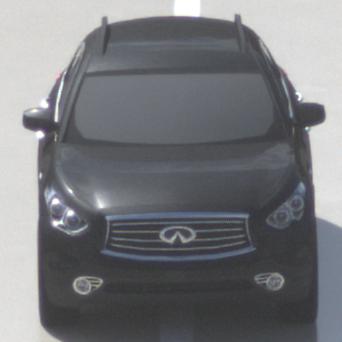
Make: Infiniti
Model: FX 37
Detailed model: FX (S51)
Model produced from: 2012/07
Model produced until: 2013/10
Doors: 5
Color: black
Road condition: wet road
Daytime: midday
Contrast: high contrast